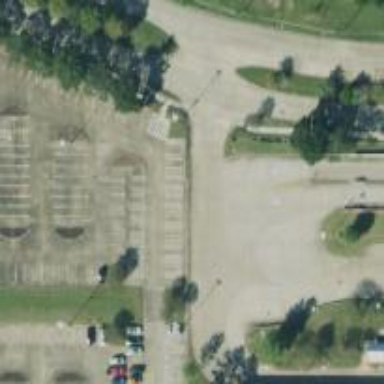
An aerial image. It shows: Parking space is available.